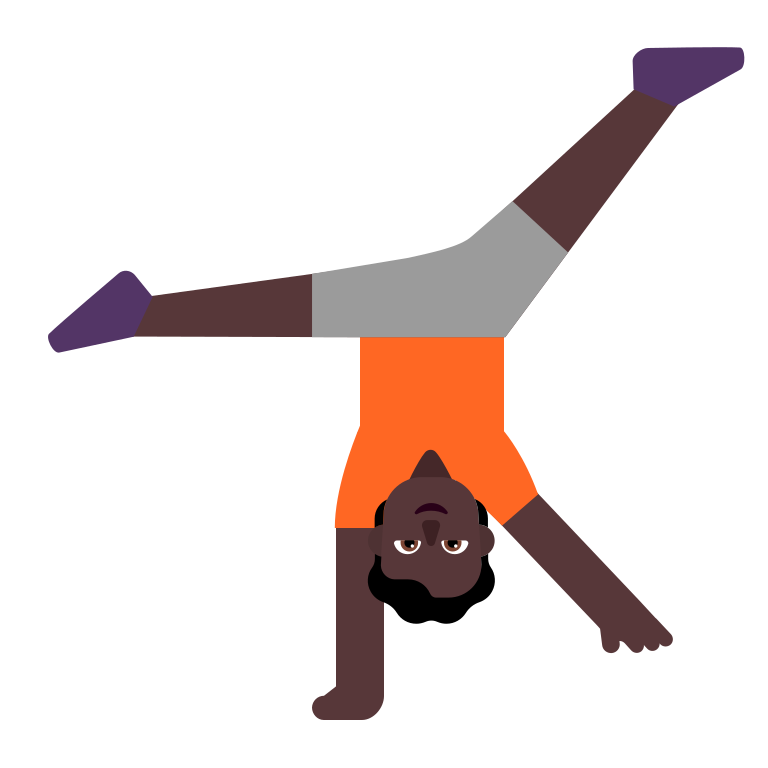
person cartwheeling flat dark